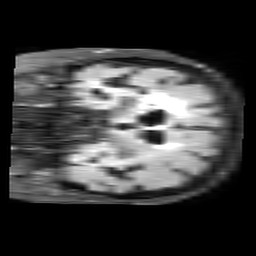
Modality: FLAIR
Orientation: coronal
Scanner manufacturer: philips
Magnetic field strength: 3 T
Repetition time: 11 s
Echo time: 0.125 s